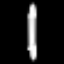
Label: pencil